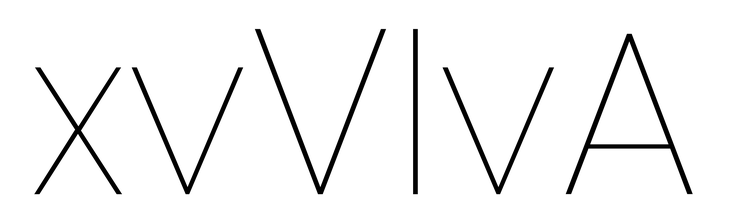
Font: Poppins-Thin